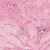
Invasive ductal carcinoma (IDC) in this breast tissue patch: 0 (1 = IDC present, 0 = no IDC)